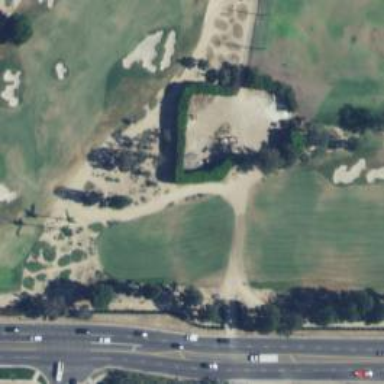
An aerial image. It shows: View of golf hole.